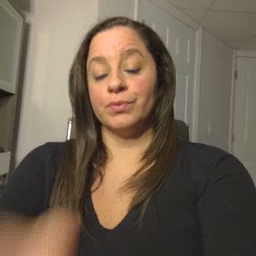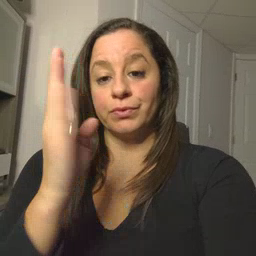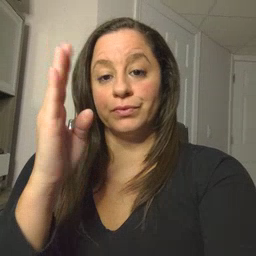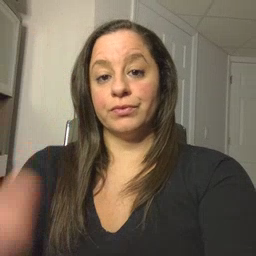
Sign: blue